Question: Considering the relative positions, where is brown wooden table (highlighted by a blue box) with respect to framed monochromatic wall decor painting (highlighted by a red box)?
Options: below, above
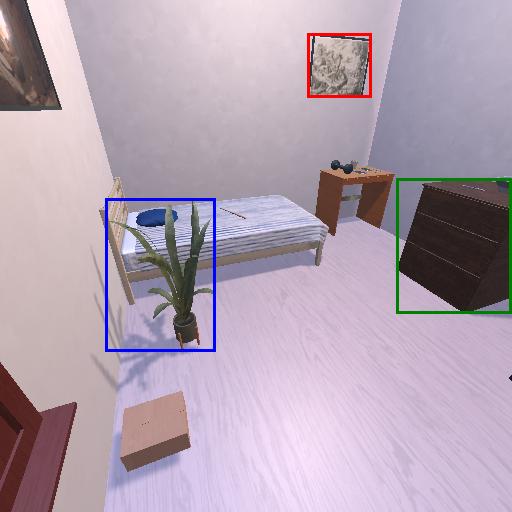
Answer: below